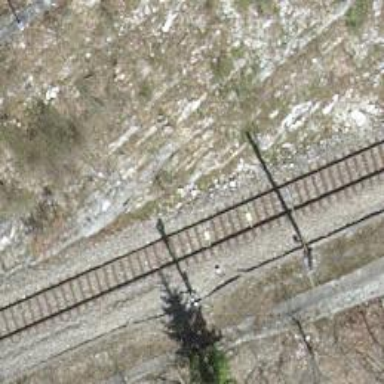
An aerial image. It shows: Railway signal.